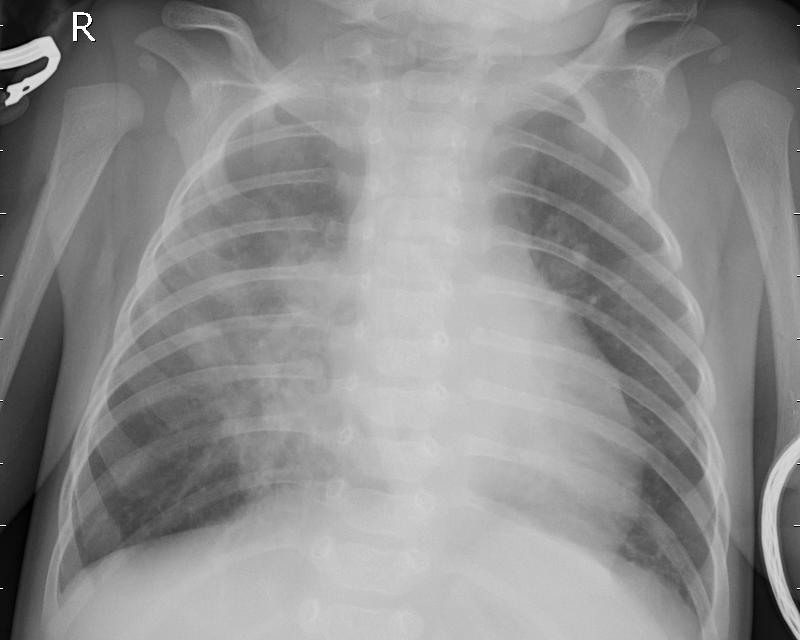
Diagnosis: PNEUMONIA